Field crop: tomato
Growth stage: 1
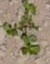
Species: portulaca